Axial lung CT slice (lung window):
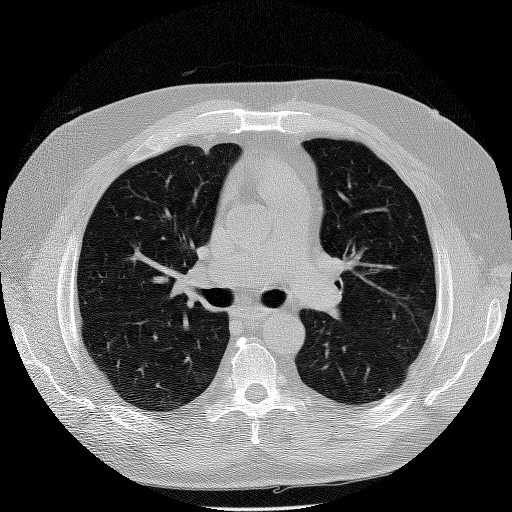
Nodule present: no